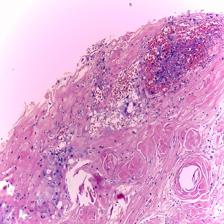
Diagnosis: OSCC